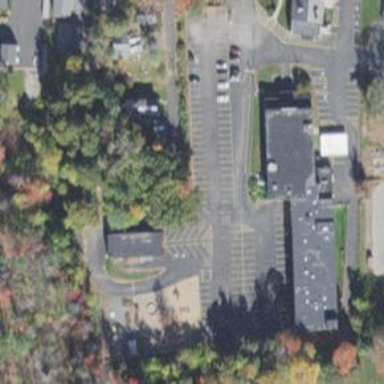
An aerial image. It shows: Kindergarten.